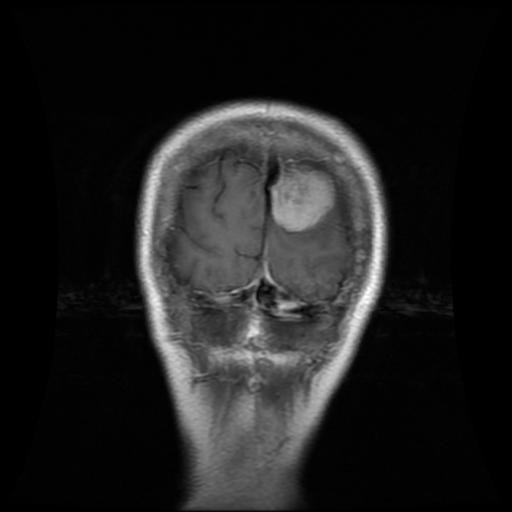
Label: meningioma